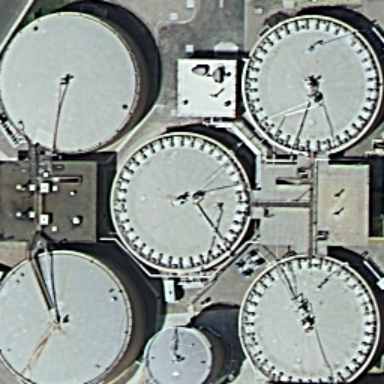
Six storage tanks are on the ground with some buildings beside .